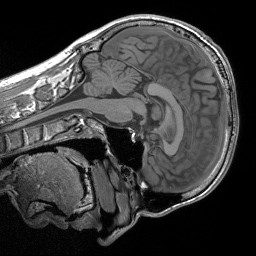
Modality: T1w
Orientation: sagittal
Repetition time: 2 s
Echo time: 0.00252 s